Question: I want to send my Application invites to multiple random people in my friends list just as its done in majority of application.
For Instance
As soon as i Accept the application this pop up appears.What i cannot understand is how to get the ID's of these users ? On the Client Side ?
'''
<html xmlns="http://www.w3.org/1999/xhtml"
xmlns:fb="https://www.facebook.com/2008/fbml">
<head>
<title>Request Example</title>
</head>
<body>
<div id="fb-root"></div>
<script src="http://connect.facebook.net/en_US/all.js"></script>
<p>
<input type="button"
onclick="sendRequestToRecipients(); return false;"
value="Send Request to Users Directly"
/>
<input type="text" value="User ID" name="user_ids" />
</p>
<p>
<input type="button"
onclick="sendRequestViaMultiFriendSelector(); return false;"
value="Send Request to Many Users with MFS"
/>
</p>
<script>
FB.init({
appId : '423165827708510',
frictionlessRequests: true,
});
function sendRequestToRecipients() {
var user_ids = document.getElementsByName("user_ids")[0].value;
FB.ui({method: 'apprequests',
message: 'My Great Request',
to: user_ids, /// How to Fill the ID's HERE ?
}, requestCallback);
}
function sendRequestViaMultiFriendSelector() {
FB.ui({method: 'apprequests',
message: 'My Great Request'
}, requestCallback);
}
function requestCallback(response) {
// Handle callback here
}
</script>
</body>
</html>
'''
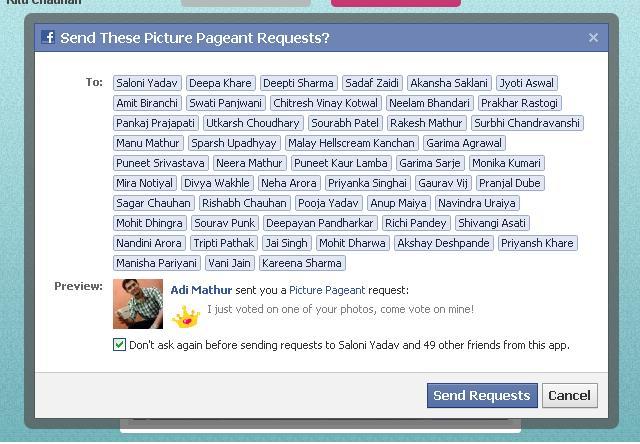
Answer: Why would you want to send to random users?
That doesn't make any sense - surely you'd invite the people you think will like the game?!
Confusion aside, to answer your question, the 'to' parameter is either an array, or a comma seperated list of user IDs.
Here's an example of CSV, taken from <URL>:
'''
function sendRequestToRecipients() {
FB.ui({method: 'apprequests',
message: 'My Great Request',
to: '499802820,499802852'
}, requestCallback);
}
'''